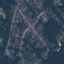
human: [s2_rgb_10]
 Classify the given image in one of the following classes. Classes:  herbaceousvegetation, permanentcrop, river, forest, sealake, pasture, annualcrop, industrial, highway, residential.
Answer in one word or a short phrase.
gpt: Residential